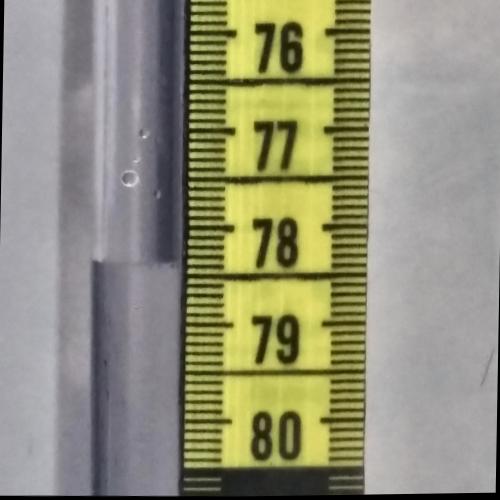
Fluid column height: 78.4 cm